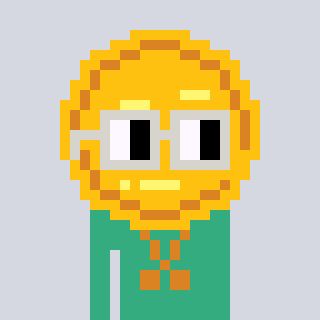
a pixel art character with square light gray glasses, a medal-shaped head and a teal-colored body on a cool background